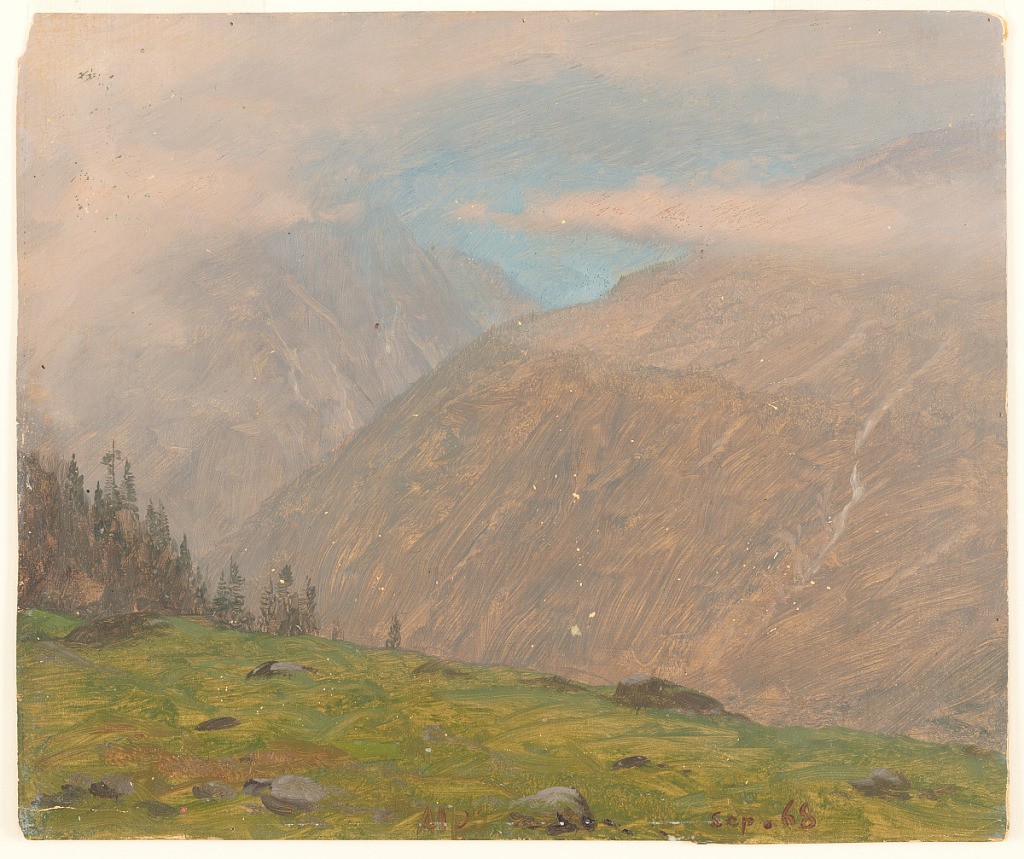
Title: Alpine Landscape
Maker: Frederic Edwin Church, American, 1826–1900
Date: September 1868
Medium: Oil and graphite on paperboard
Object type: drawing
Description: Landscape study showing a view amid the alps of Switzerland or northern Italy. In the foreground, a nearby grassy slope with a grove of conifer trees at left descends into a deep mountain valley. Across the valley in the middle distance, the opposing mountainside is rugged and steep and rendered in shades of grey and brown. This mountain descends to the left, where another mountain range is visible in the background. Above, hazy, low-hanging clouds obscure an otherwise blue sky.